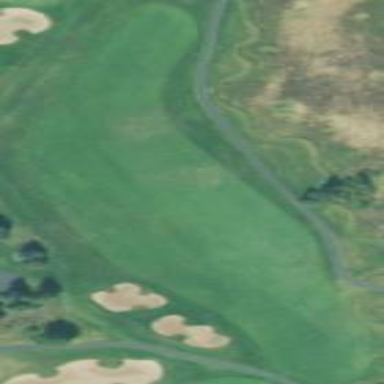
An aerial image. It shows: Golf fairway in the image.